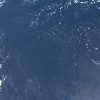
Label: water